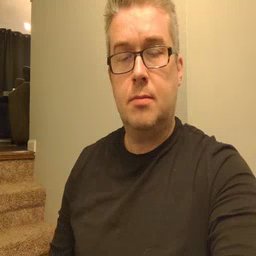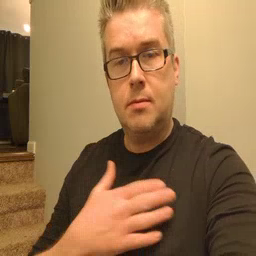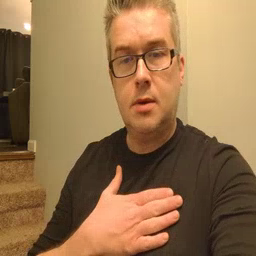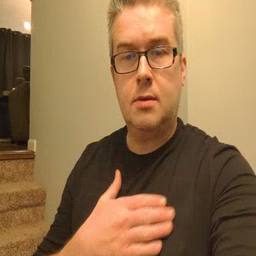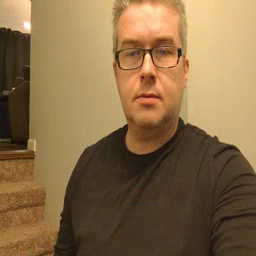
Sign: minemy